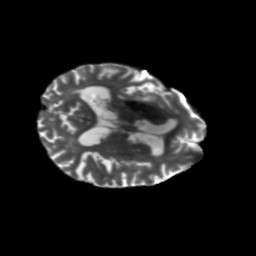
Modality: T2w
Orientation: axial
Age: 68
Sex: male
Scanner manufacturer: siemens
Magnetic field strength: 3 T
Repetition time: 5.47 s
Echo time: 0.0854 s